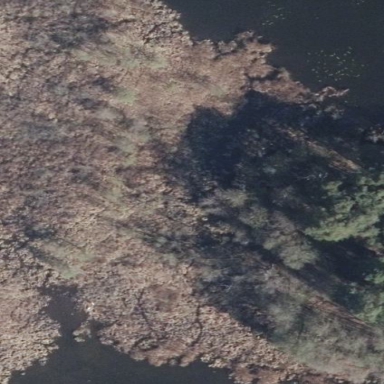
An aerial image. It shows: Bog wetland area.